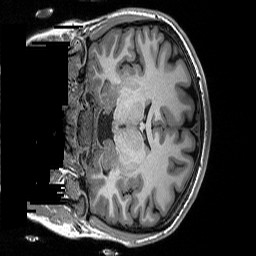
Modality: T1w
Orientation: coronal
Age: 22
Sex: female
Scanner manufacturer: siemens
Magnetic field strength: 3 T
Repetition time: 2.3 s
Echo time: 0.00298 s